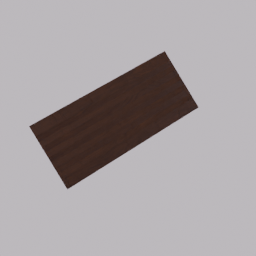
Label: furniture